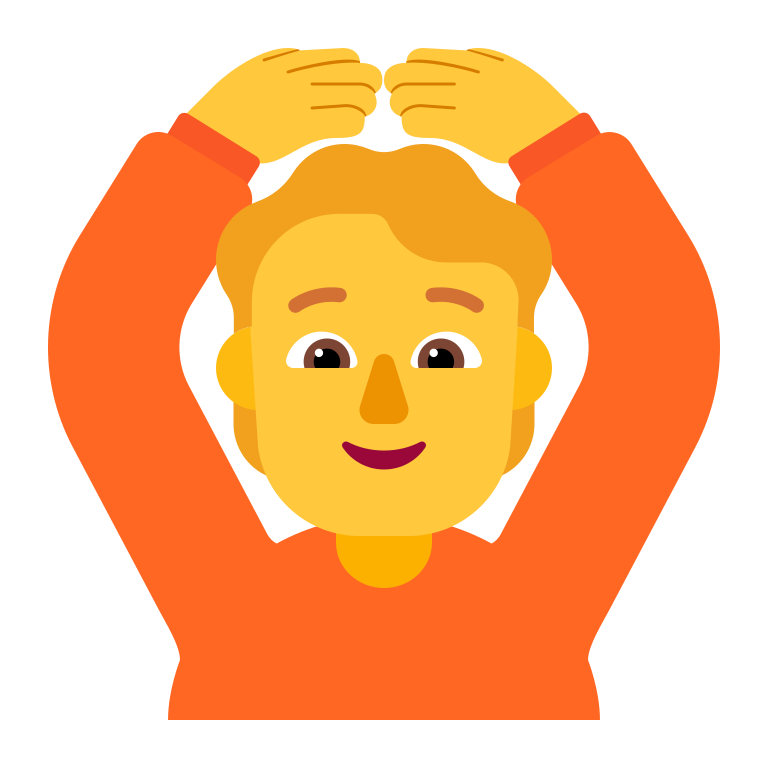
person gesturing ok flat default